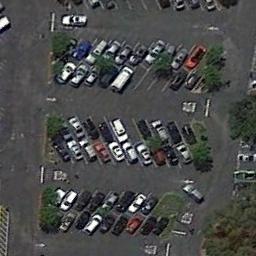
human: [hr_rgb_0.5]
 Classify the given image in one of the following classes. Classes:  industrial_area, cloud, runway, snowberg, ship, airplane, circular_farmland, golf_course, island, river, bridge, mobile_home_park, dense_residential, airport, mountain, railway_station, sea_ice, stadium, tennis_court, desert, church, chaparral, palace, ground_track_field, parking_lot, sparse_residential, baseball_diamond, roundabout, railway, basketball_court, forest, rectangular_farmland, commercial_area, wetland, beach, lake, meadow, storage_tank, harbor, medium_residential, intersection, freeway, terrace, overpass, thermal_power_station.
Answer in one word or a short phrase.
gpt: parking_lot